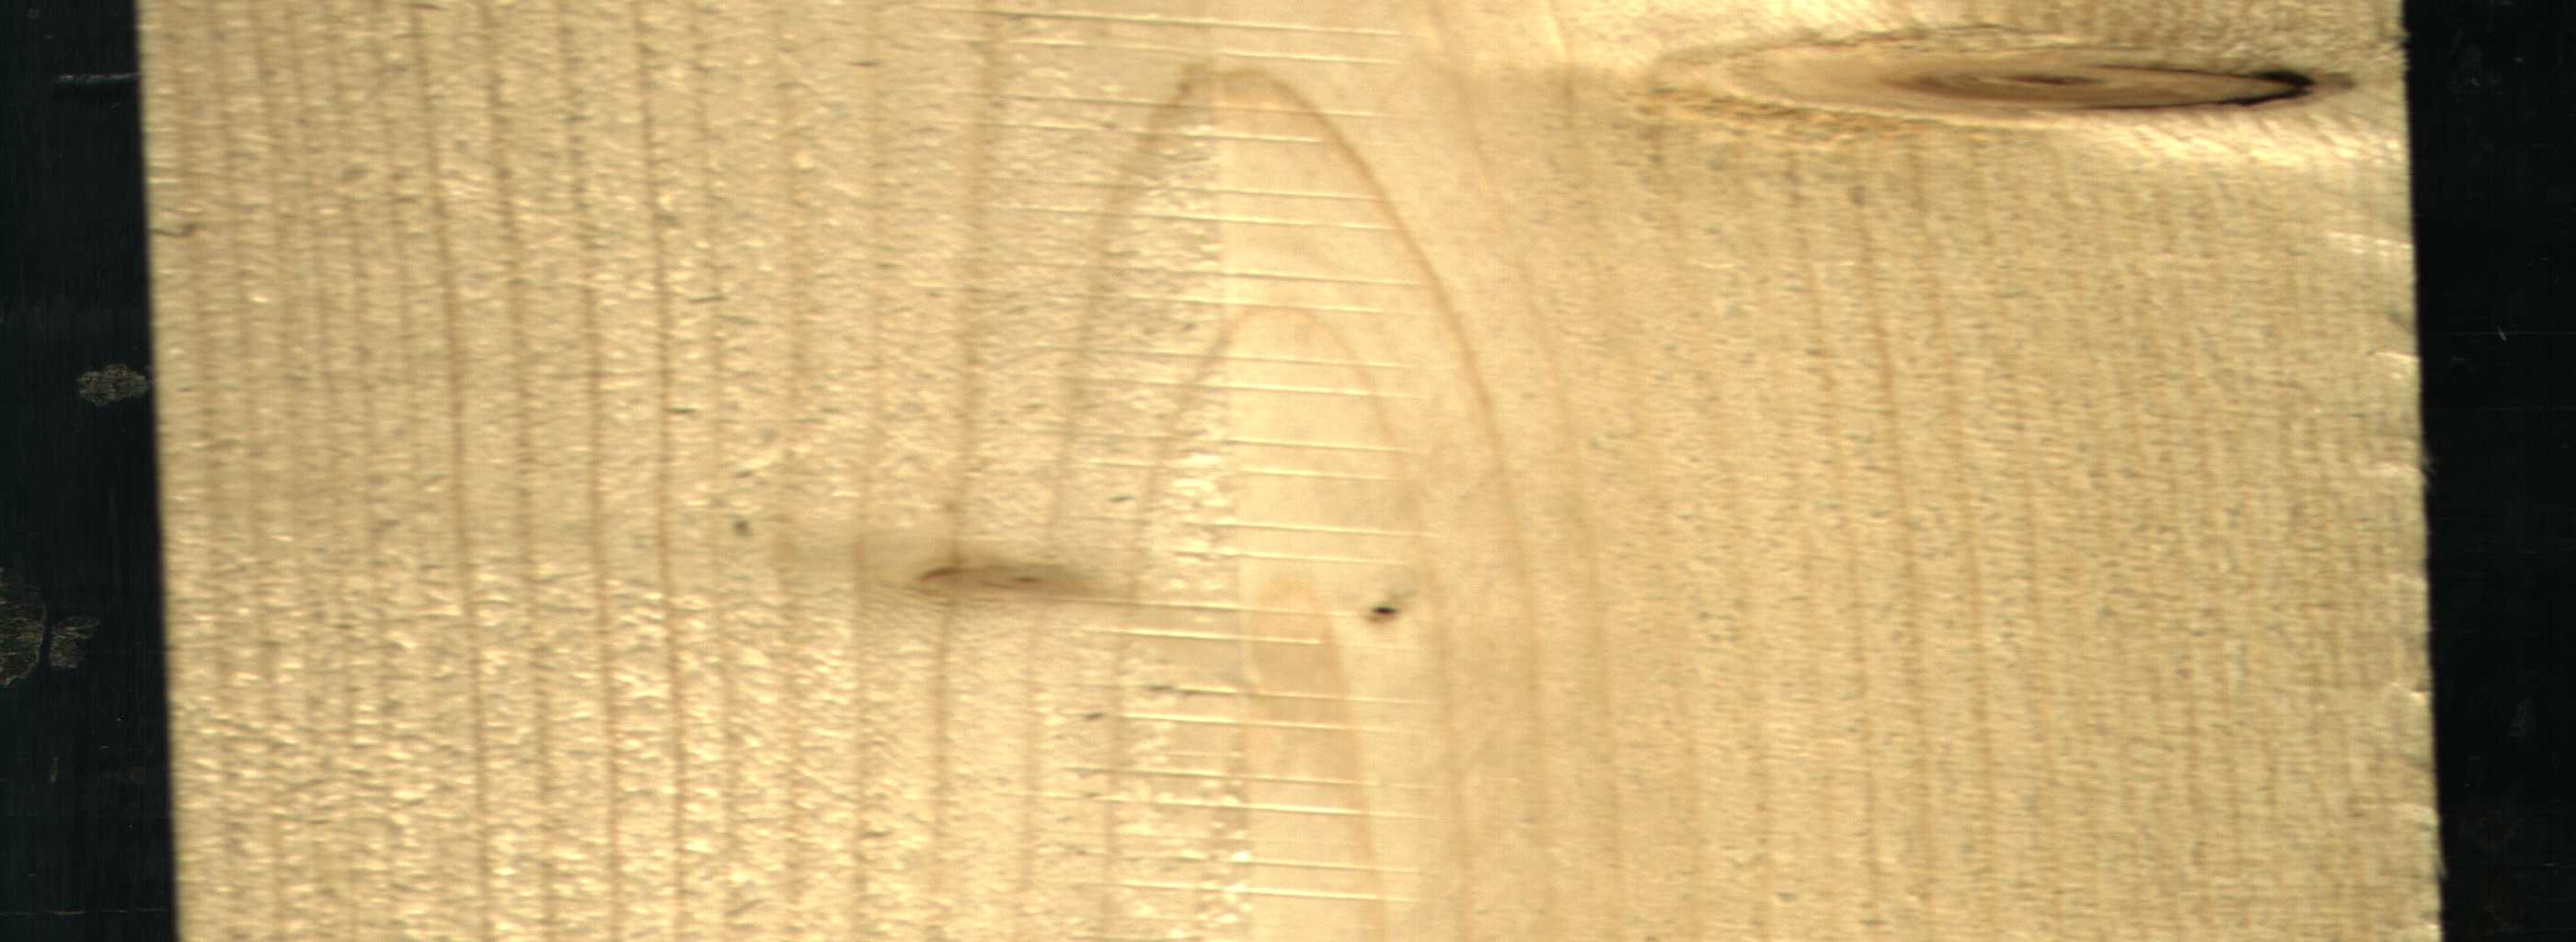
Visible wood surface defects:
Dead_Knot
Dead_Knot